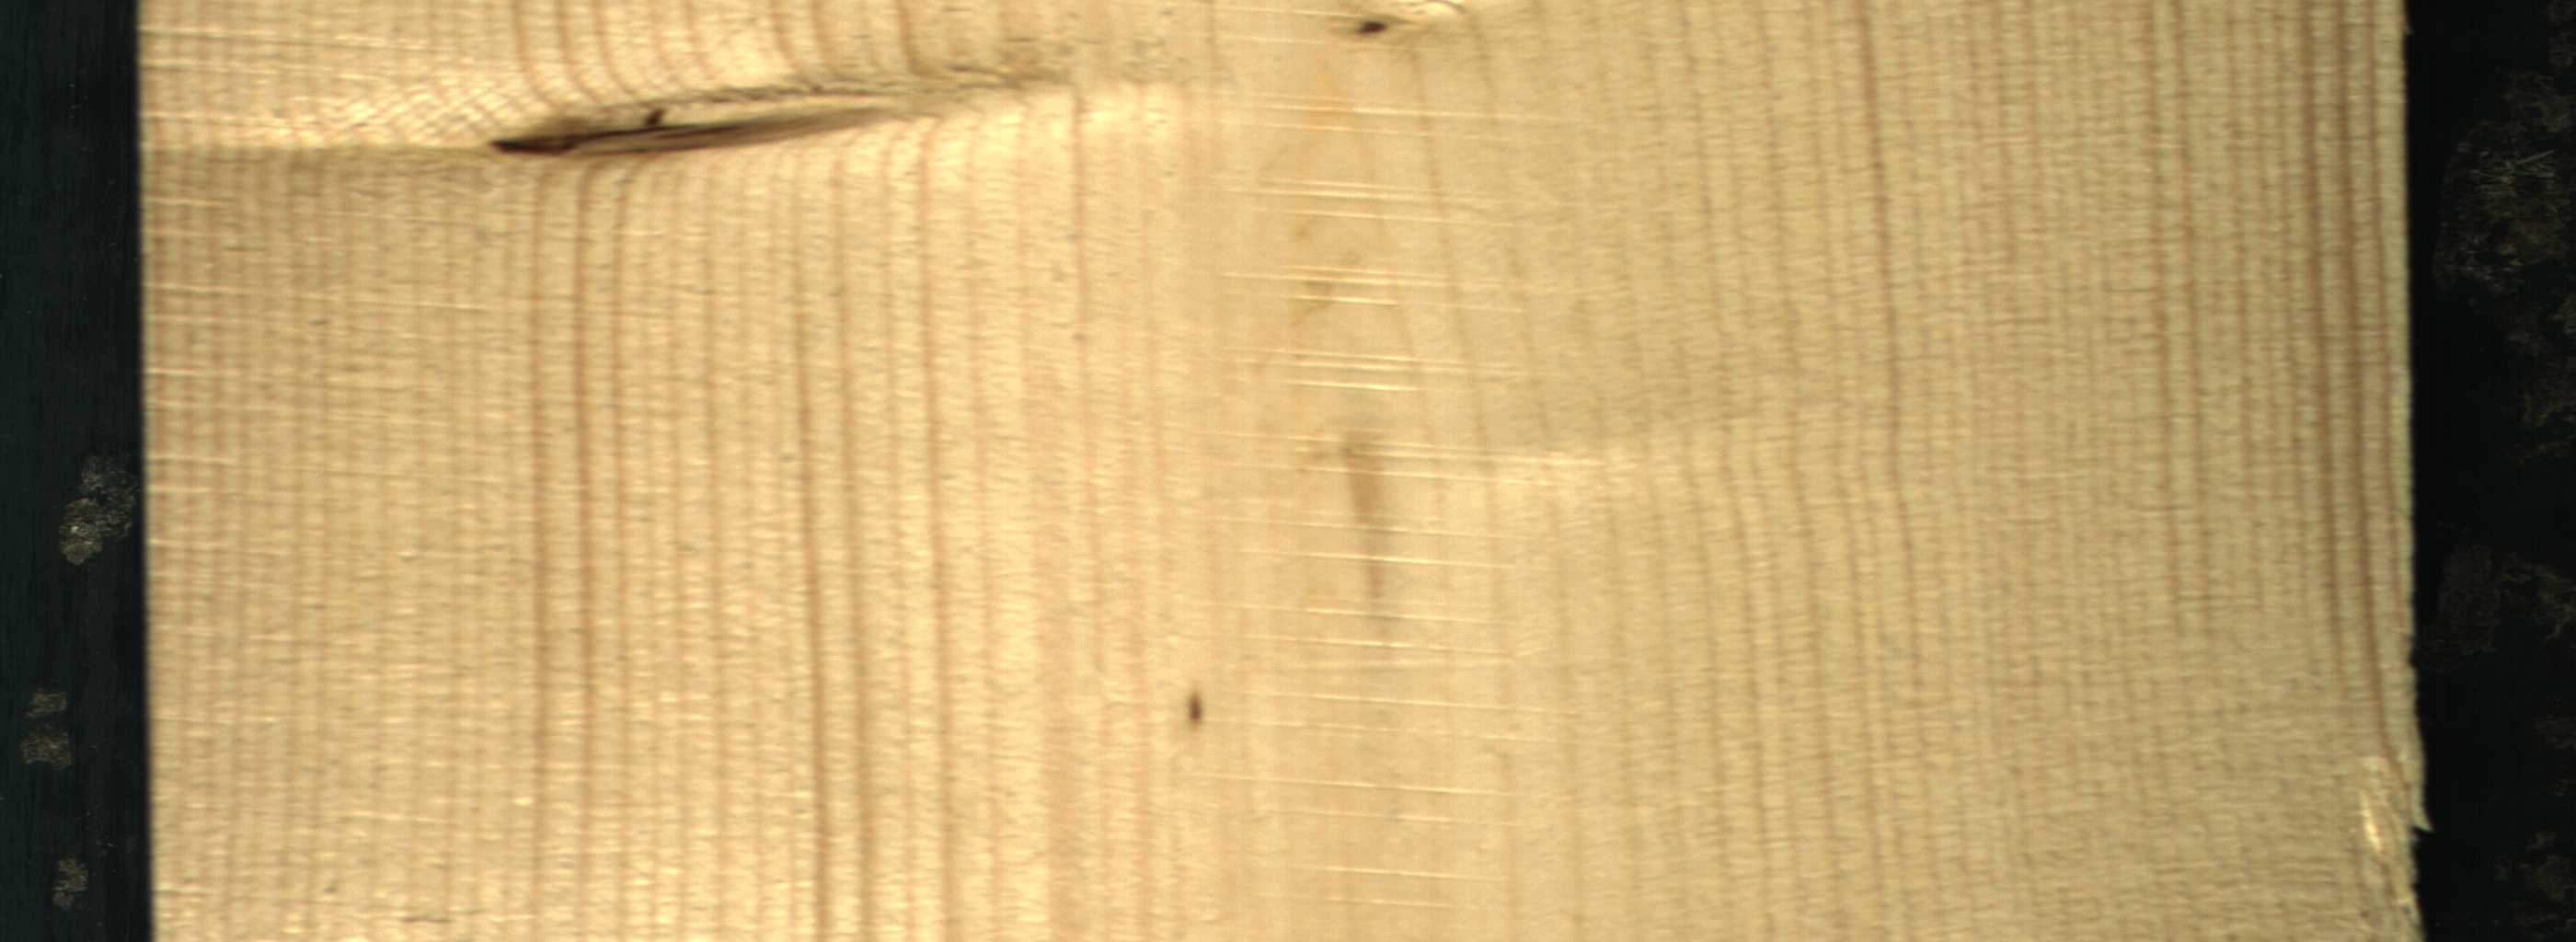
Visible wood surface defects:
Dead_Knot
Dead_Knot